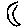
Label: moon